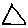
Label: triangle